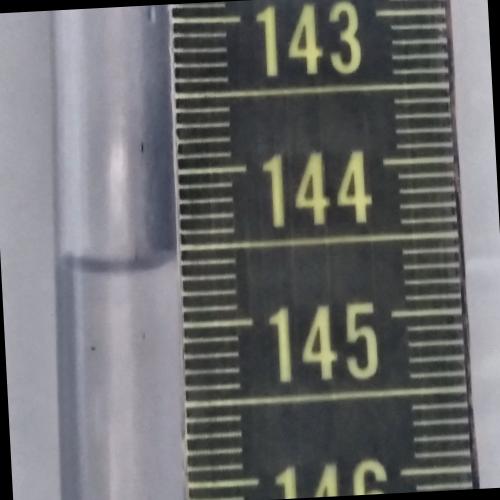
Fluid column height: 144.6 cm